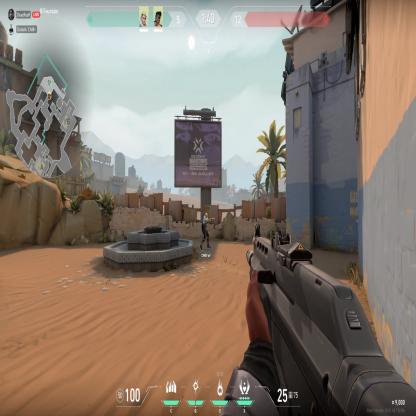
Label: teammate